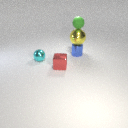
small cyan metal sphere to the left of small blue metal cylinder